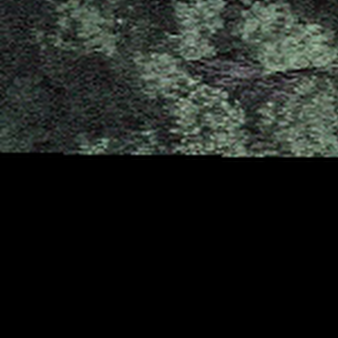
Label: other